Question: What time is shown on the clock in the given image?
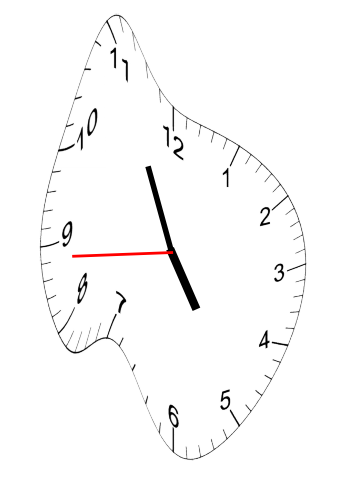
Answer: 04:55:44